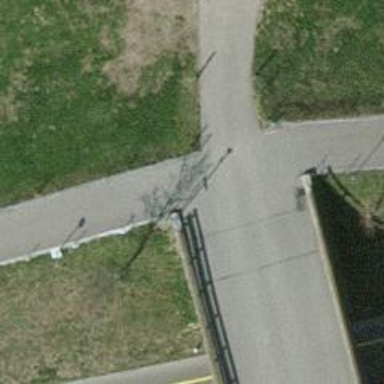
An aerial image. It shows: Unclassified road with bridge.